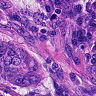
Metastatic tissue present: yes